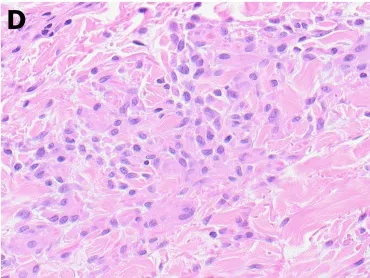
Medium and high-power views showing diffuse infiltration of histiocytes in the dermal collagens, forming granulomas consistent with granulomas annulare (C, D; 20x, 40x).
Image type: pathology (h&e)